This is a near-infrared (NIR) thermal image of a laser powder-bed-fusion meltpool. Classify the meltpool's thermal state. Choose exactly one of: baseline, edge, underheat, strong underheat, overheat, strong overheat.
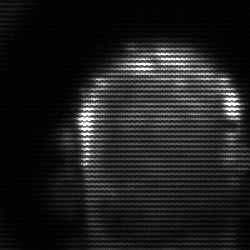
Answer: baseline